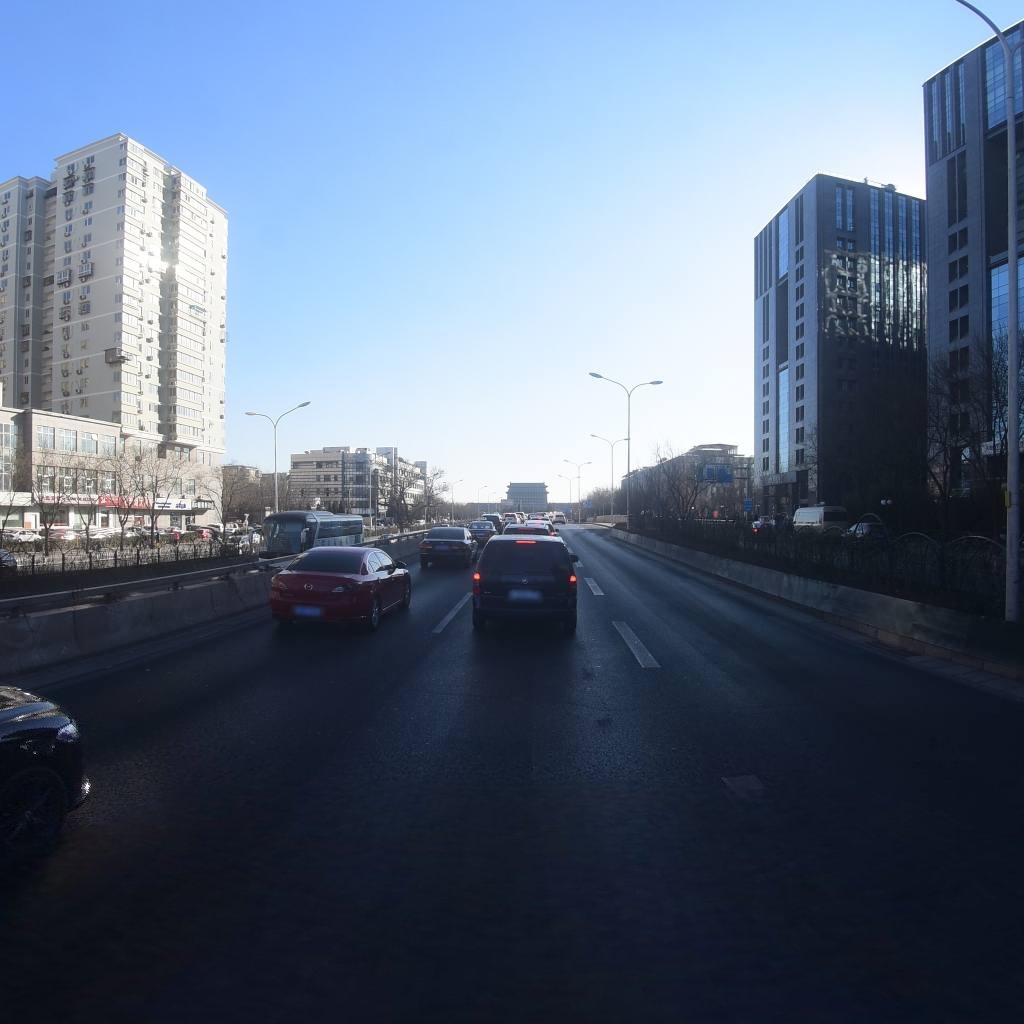
Region: Xicheng
Road damage annotations: transverse crack